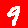
Digit: 9